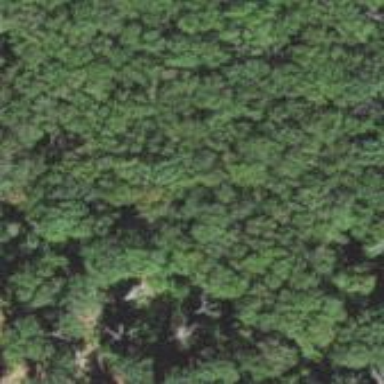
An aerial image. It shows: Mixed leaf woodland.